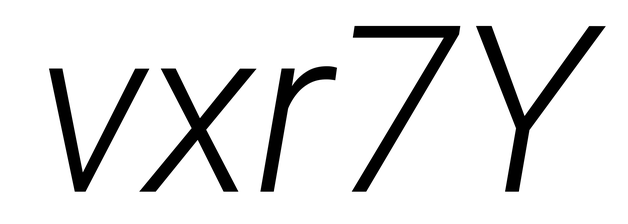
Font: Roboto-Italic_Light_Italic